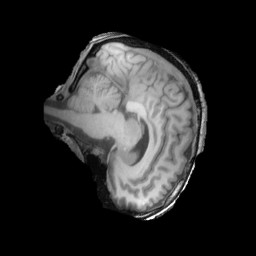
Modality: T1w
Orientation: sagittal
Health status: ill
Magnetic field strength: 3 T